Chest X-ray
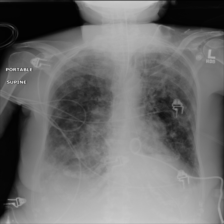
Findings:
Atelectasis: negative
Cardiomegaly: negative
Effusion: negative
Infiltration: positive
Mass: negative
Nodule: positive
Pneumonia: negative
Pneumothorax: negative
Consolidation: negative
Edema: negative
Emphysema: negative
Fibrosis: negative
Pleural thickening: negative
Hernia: negative